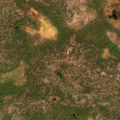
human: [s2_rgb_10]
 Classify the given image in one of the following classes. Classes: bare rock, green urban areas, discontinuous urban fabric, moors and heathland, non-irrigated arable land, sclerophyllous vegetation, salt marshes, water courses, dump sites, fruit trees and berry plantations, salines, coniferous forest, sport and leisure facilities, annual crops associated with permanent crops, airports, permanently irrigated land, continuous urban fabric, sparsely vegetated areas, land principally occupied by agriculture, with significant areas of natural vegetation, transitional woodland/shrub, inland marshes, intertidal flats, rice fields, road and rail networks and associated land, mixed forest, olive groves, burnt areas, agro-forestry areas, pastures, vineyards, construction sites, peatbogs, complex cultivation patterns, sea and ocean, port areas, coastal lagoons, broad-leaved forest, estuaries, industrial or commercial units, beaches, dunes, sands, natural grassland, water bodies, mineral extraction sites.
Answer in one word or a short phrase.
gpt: coniferous forest, mixed forest, transitional woodland/shrub, peatbogs